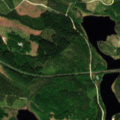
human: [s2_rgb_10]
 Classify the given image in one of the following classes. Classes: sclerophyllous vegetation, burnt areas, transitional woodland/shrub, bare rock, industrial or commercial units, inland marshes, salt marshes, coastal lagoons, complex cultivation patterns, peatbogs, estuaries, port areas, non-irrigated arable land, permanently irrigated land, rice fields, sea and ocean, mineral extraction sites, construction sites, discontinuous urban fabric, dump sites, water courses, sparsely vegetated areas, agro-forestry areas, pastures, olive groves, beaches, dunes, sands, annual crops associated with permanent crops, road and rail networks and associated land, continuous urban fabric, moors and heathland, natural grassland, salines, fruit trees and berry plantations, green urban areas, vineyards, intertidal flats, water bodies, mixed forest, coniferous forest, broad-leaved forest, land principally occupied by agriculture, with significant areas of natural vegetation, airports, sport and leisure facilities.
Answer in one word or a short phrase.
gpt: coniferous forest, mixed forest, water bodies